Field crop: tomato
Growth stage: 1
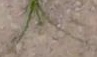
Species: cyperus